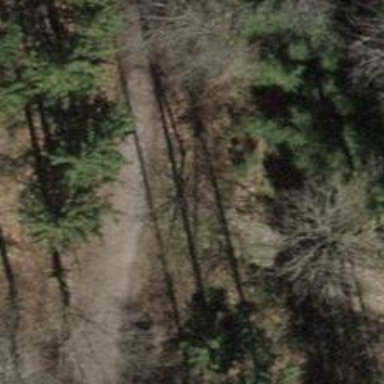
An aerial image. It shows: Unpaved track road.